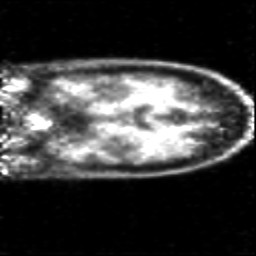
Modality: PET
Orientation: coronal
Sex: female
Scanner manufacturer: siemens